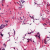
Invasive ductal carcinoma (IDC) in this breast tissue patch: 0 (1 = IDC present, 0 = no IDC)